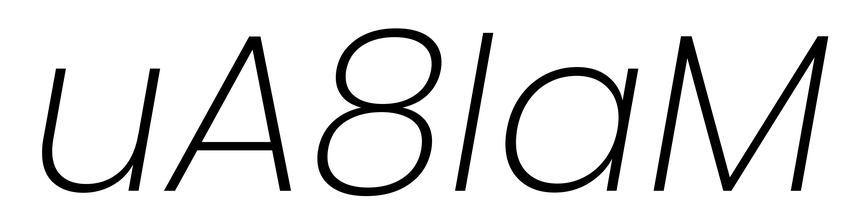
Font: Poppins-ExtraLightItalic